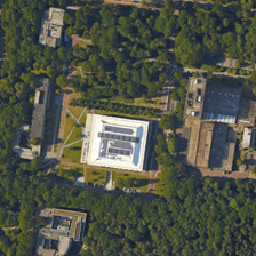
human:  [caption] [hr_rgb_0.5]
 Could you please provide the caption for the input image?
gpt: Long very lush tree.

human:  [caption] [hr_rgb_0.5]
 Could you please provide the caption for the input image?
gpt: A lot of trees are planted in the school.

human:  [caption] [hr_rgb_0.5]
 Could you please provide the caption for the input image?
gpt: A long, lush tree.

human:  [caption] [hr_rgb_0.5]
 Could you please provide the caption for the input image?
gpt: I planted many trees in the school.

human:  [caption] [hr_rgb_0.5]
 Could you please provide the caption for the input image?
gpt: plant many trees within the school.